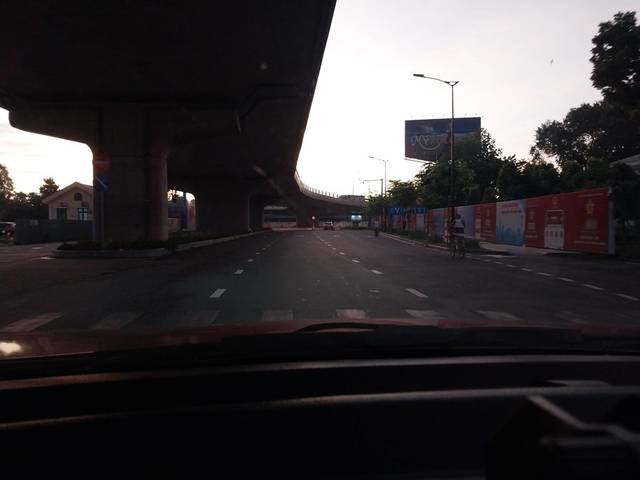
Region: Vietnam
Coordinates: 10.809, 106.654